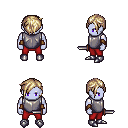
a pixel art fantasy rpg character, male body template, dark elf, purple skin, steel chest armor, red pants, white blonde pixie cut hairstyle, leather bracers, metal boots, dagger, four views (front, back, left, right), 2x2 character sprite sheet, small pixel art, hard edges, no anti-aliasing